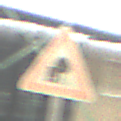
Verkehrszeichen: UnzureichendesLichtraumprofil
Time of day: MorningAfternoon
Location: Roofed (Special)
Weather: NotSpecified
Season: NotSpecified
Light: Artificial